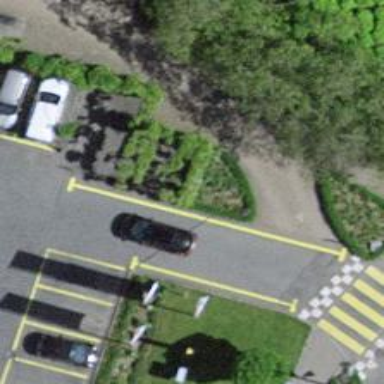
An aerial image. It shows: Parking entrance.